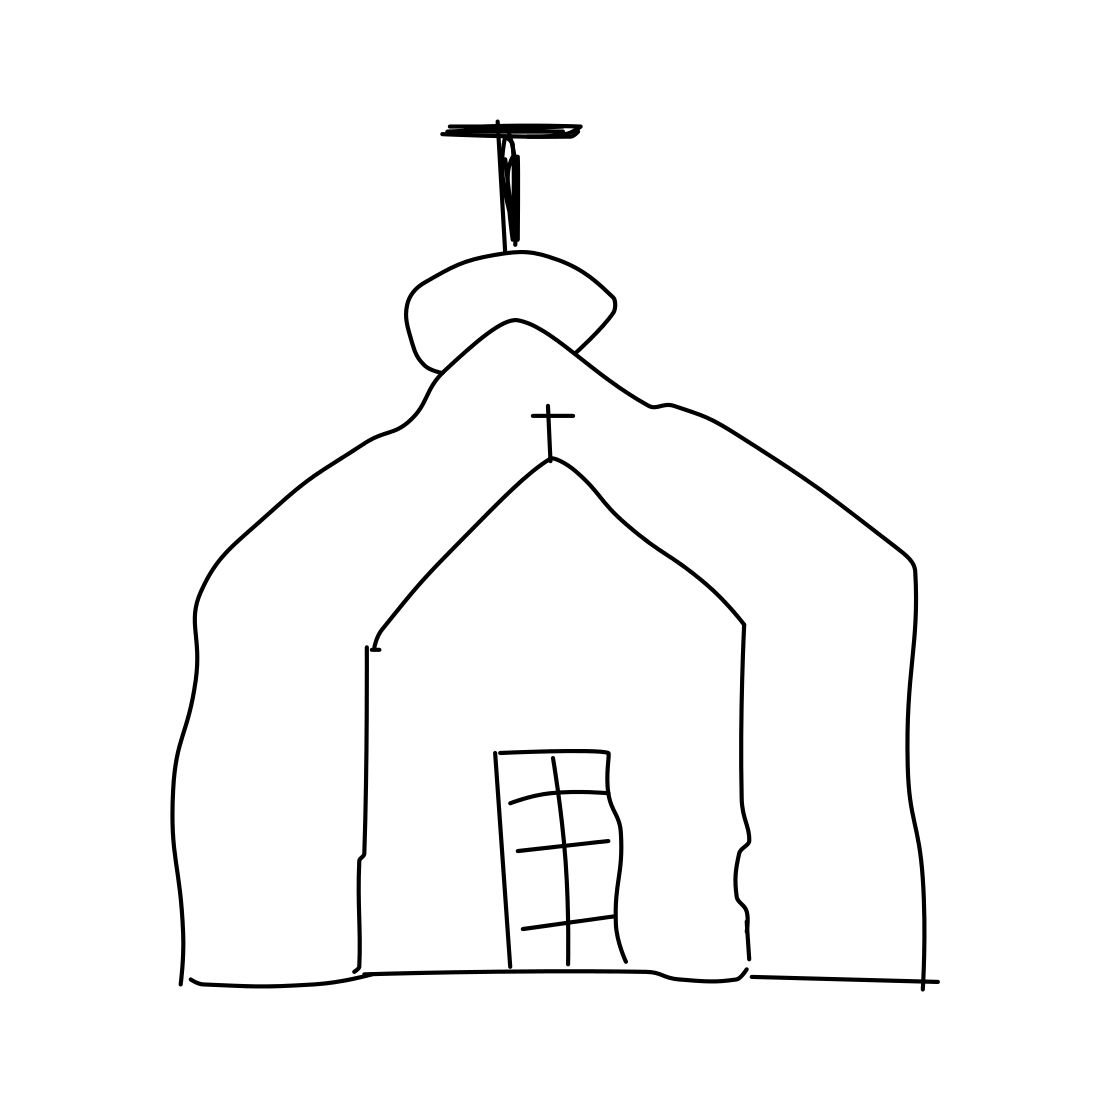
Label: church